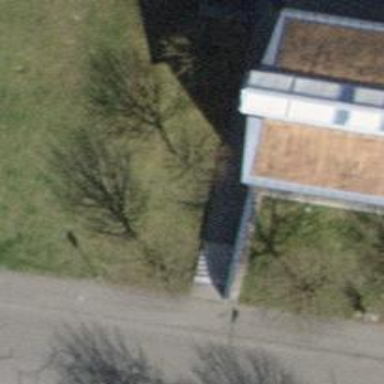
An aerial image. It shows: Set of steps on the road.